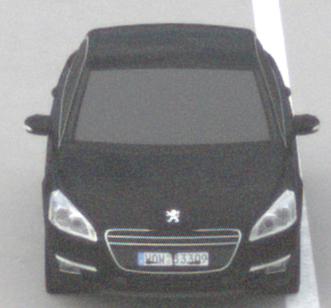
Make: Peugeot
Model: 508 120 VTi
Detailed model: 508 (I) Limousine
Model produced from: 2011/03
Model produced until: 2014/05
Doors: 4
Color: black
Road condition: dry road
Daytime: midday
Contrast: low contrast